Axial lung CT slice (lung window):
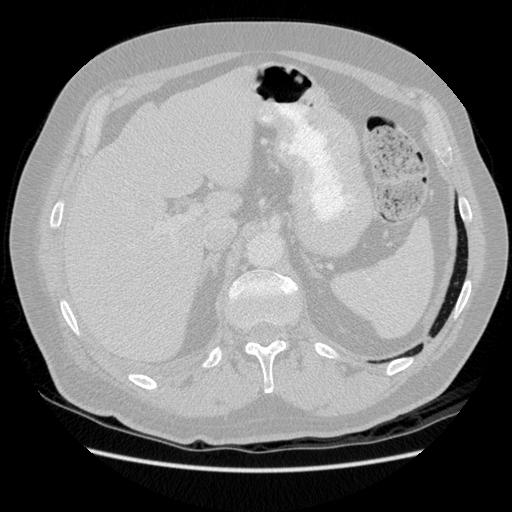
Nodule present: no